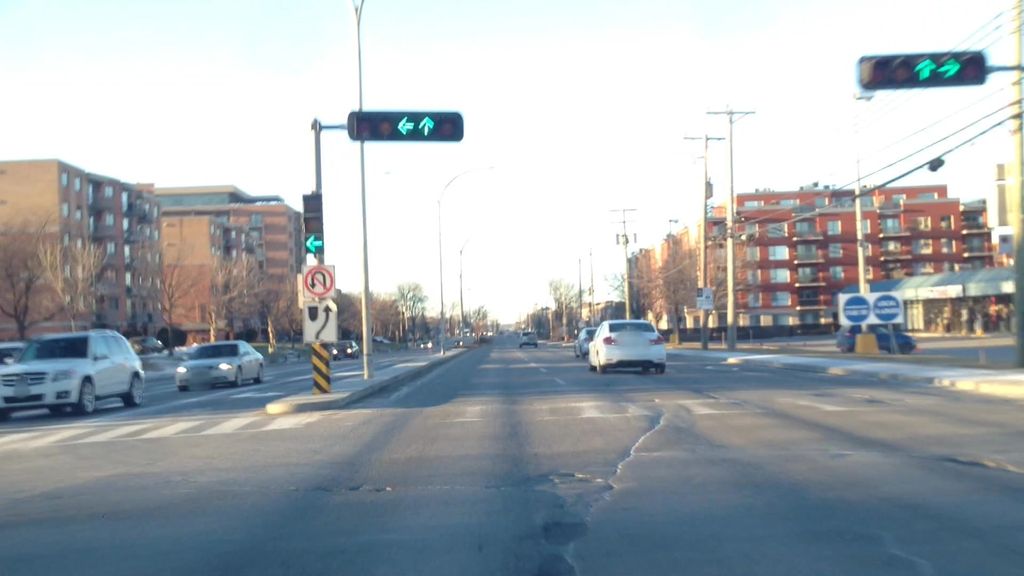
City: montreal